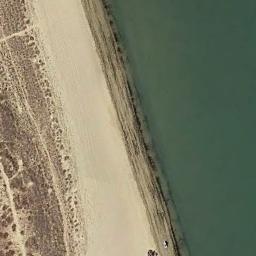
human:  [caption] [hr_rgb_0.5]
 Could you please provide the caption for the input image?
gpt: The sea by the beach is green .

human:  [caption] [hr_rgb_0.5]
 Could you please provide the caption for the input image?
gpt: The beach is made up of dark green seawater and a yellow seafront with sparse green plants .

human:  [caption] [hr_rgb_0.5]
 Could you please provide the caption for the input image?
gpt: The green oceans and white sand and gravel .

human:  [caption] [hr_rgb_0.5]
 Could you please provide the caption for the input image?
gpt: The sea is calm beside the beach .

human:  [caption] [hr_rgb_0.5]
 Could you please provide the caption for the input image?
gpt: The beach with khaki sand and some plants on the beach .